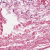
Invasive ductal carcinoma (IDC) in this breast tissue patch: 0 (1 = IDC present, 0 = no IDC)